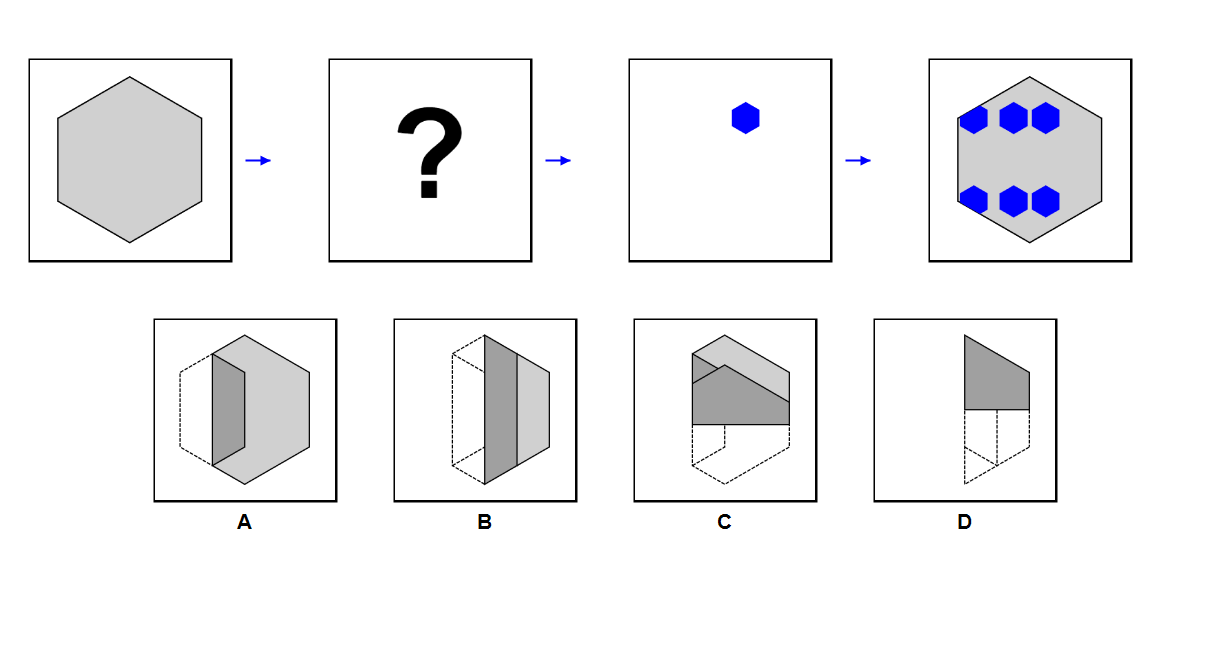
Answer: C